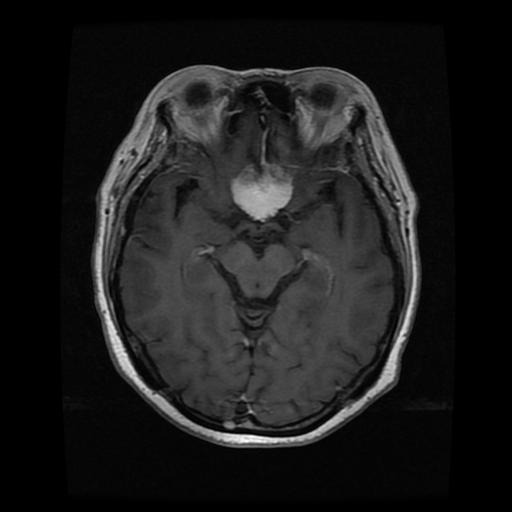
Label: meningioma